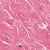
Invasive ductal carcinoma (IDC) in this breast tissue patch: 0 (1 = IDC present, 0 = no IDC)